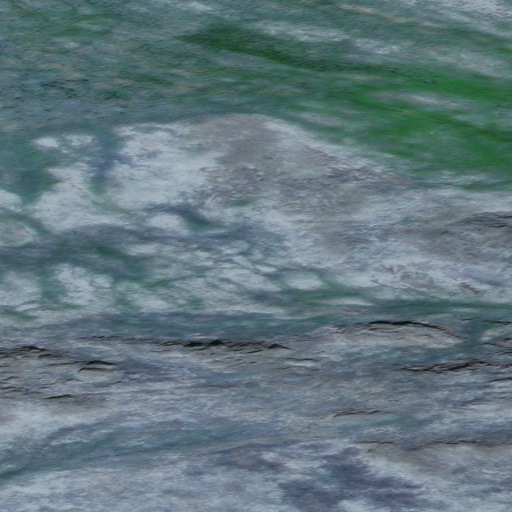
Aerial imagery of gap in Alaska named Kinnorutin Pass containing only unknown